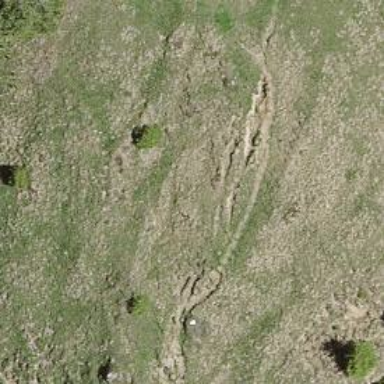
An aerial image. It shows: Ground path.